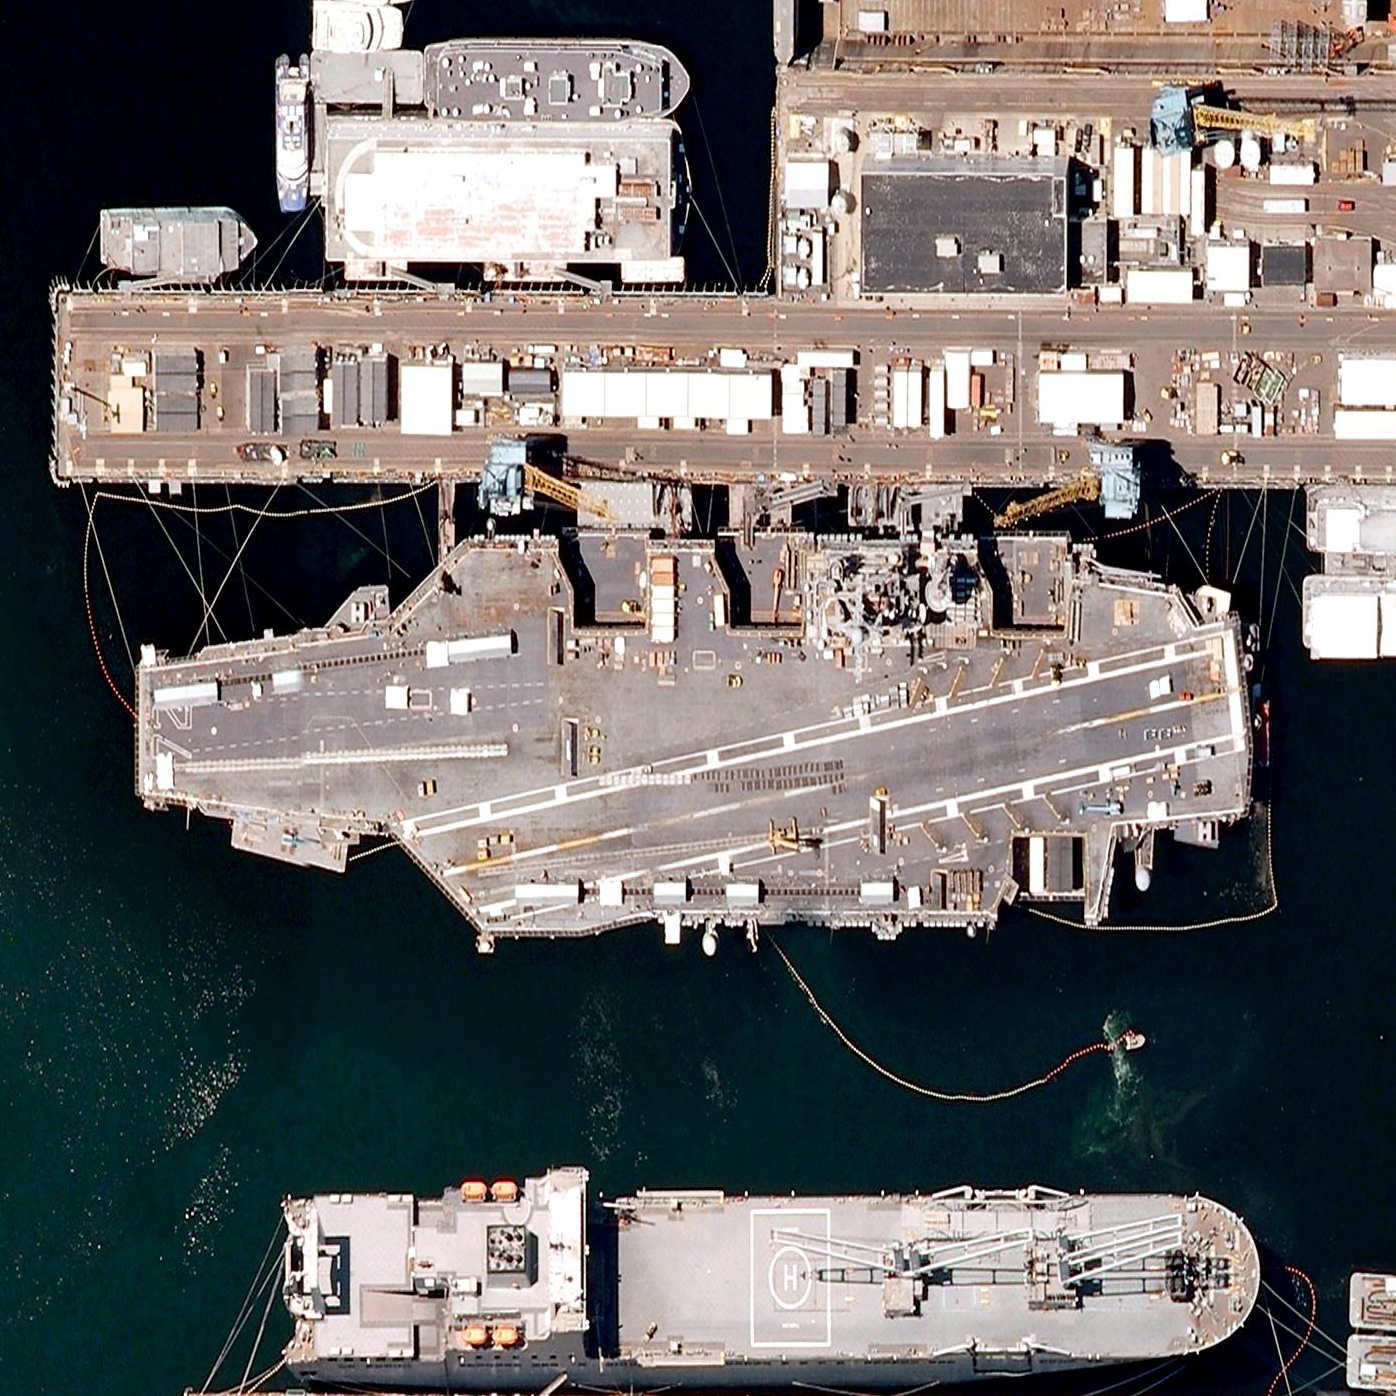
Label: aircraft_carrier